Question: I've been using VBA in Excel for a while, and I use a custom error handler for all of my procedures. I find myself, for the first time, in the position of needing to use'Err.Raise' (to deal with a 'Case Else' situation in a 'Select Case' block)., and I can't figure out how pass the error to the custom error handler. Instead of passing the raised error to the custom handler, VBA pops up its own ugly and fairly useless error dialog. If anyone can tell me a way to get around this I'd be very appreciative.
Below is a genericized version of the code I'm using (function/variable names have been changed to protect the innocent). The 'gErrorHandler' object is a globally dimensioned class module variable which handles errors from any and all procedures.
'''
Public Function MyFunction(dblInputParameter As Double) As Double
On Error GoTo Err_MyFunction
Dim dblResult as Double
Select Case dblInputParameter
...Several case statements go here...
Case Else
Err.Raise vbObjectError + 1000, "MyProjectName.MyObjectName", "Error Description"
End Select
MyFunction = dblResult
Exit_MyFunction:
Exit Function
Err_MyFunction:
gErrorHandler.DisplayError Err.Number, Err.Description, Erl, csModule, "basMyModuleName", "MyFunction"
Resume Exit_MyFunction
End Function
'''
And here's the error dialog I get instead of having the error passed to the custom handler:

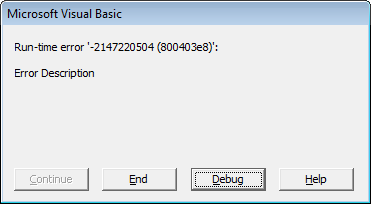
Answer: As Tim pointed out in his comment, the answer was that the VBA IDE was configured to break on all errors. Changing it to break on unhandled errors only gave me the behavior I desired.